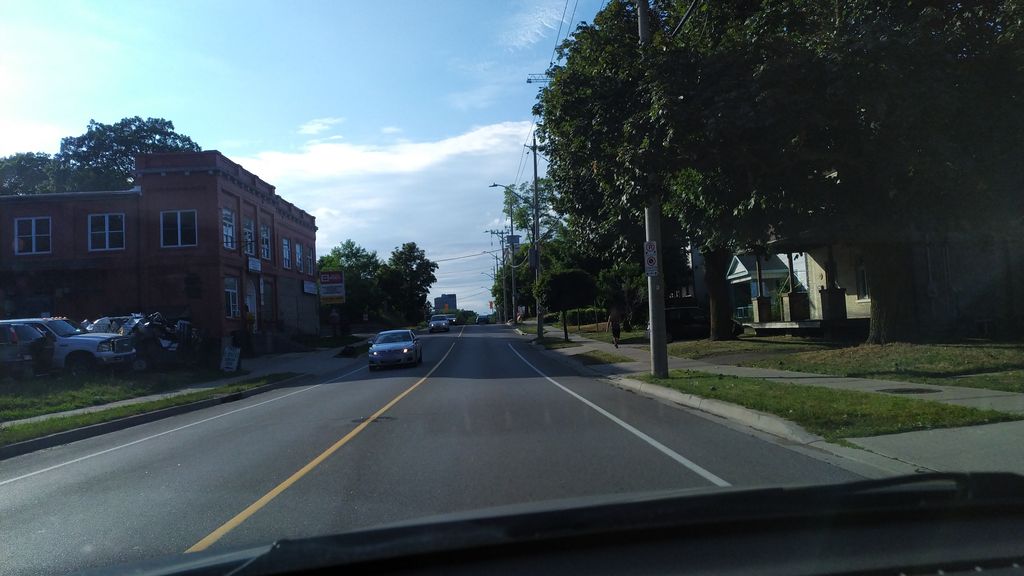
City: kitchener-waterloo